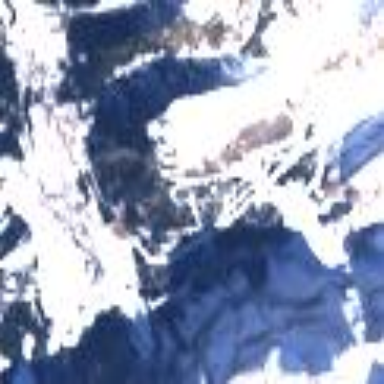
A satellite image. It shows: Area designated for winter sports.